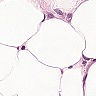
Metastatic tissue present: no